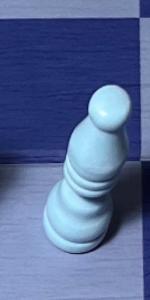
Label: Bishop_White